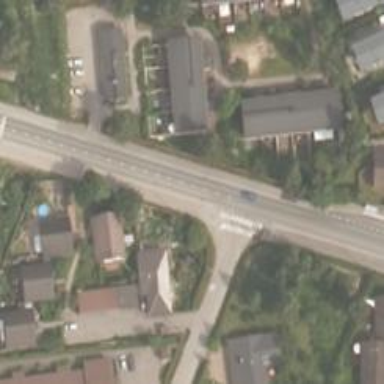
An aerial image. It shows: Asphalt cycleway.